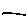
Label: line